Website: macys
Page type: billing-address
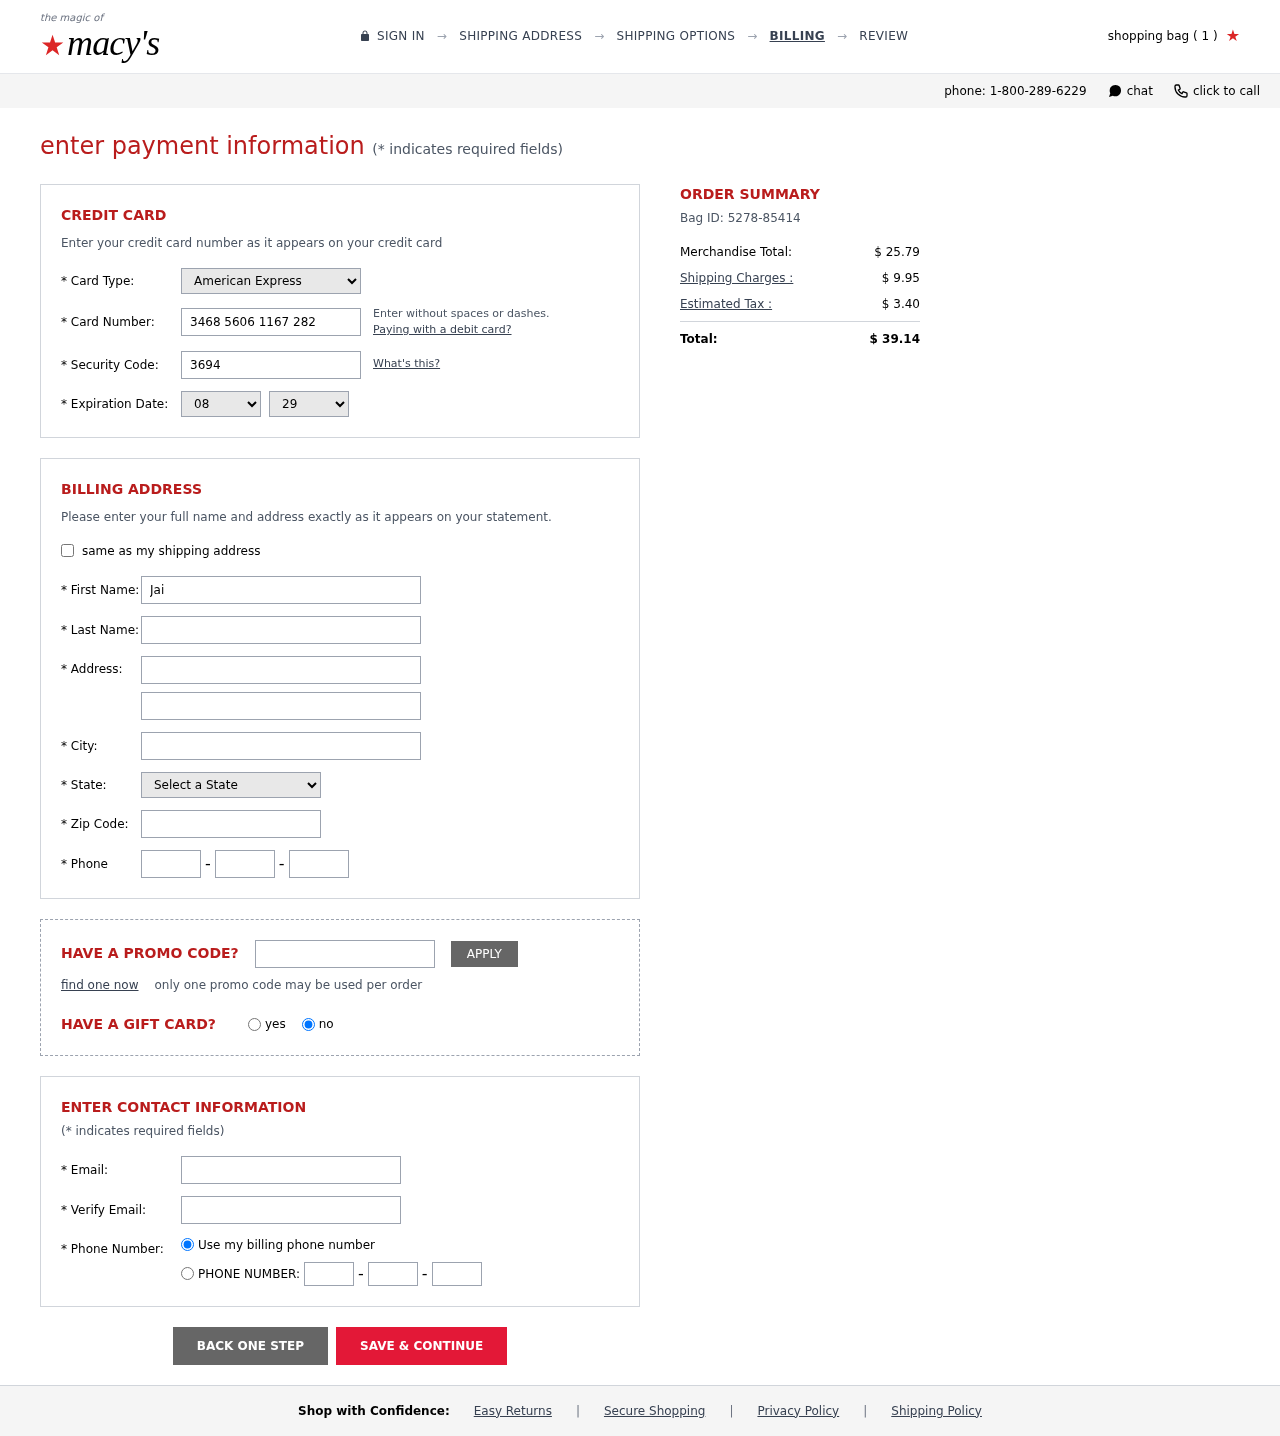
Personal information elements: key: PII_CARD_CVV
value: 3694
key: PII_CARD_EXPIRY_MONTH
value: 08
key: PII_CARD_EXPIRY_YEAR
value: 29
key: PII_CARD_NUMBER
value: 3468 5606 1167 282
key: PII_CARD_TYPE
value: American Express
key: PII_CITY
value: West Adrian
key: PII_EMAIL
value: jaime.roth@hotmail.com
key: PII_FIRSTNAME
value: Jaime
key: PII_LASTNAME
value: Roth
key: PII_PHONE_AREA
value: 412
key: PII_PHONE_PREFIX
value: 419
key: PII_PHONE_SUFFIX
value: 7193
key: PII_POSTCODE
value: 51562
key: PII_STATE_ABBR
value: GA
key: PII_STREET
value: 0118 Rachel Lakes Apt. 763
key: PII_STREET2
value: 667 Collins Motorway Apt. 247
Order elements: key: ORDER_NUM_ITEMS
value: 1
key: ORDER_ID
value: Bag ID: 5278-85414
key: ORDER_SUBTOTAL
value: $ 25.79
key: ORDER_SHIPPING_COST
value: $ 9.95
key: ORDER_TAX
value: $ 3.40
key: ORDER_TOTAL
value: $ 39.14